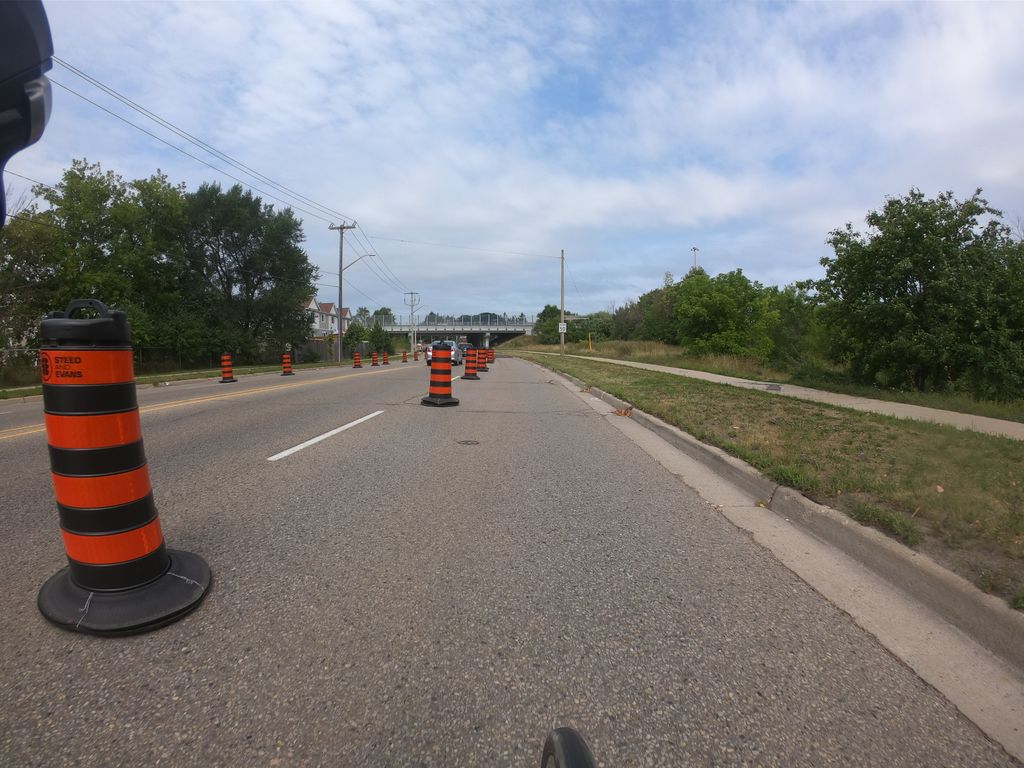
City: kitchener-waterloo